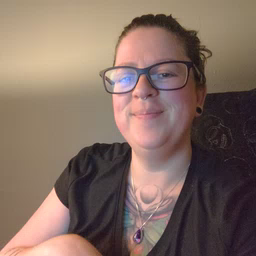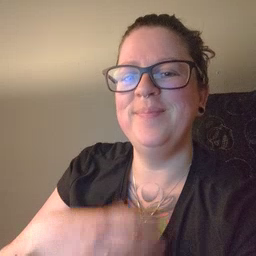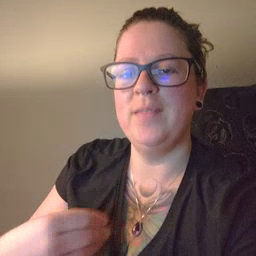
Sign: white